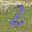
Label: 2